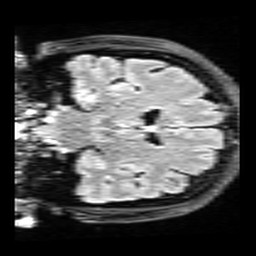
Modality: FLAIR
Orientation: coronal
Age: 51
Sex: female
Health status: healthy
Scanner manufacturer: siemens
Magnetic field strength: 3 T
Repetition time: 9 s
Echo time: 0.088 s